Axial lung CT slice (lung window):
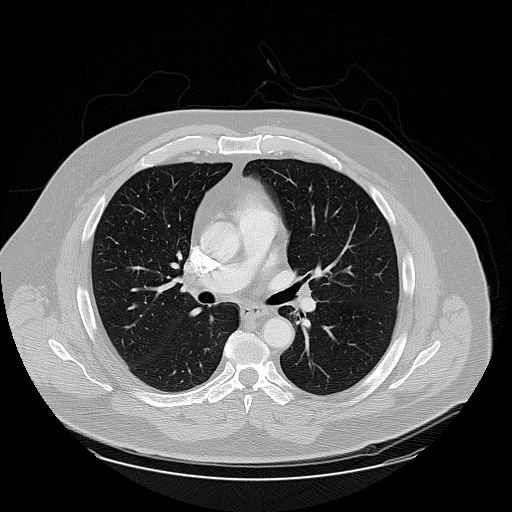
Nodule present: no